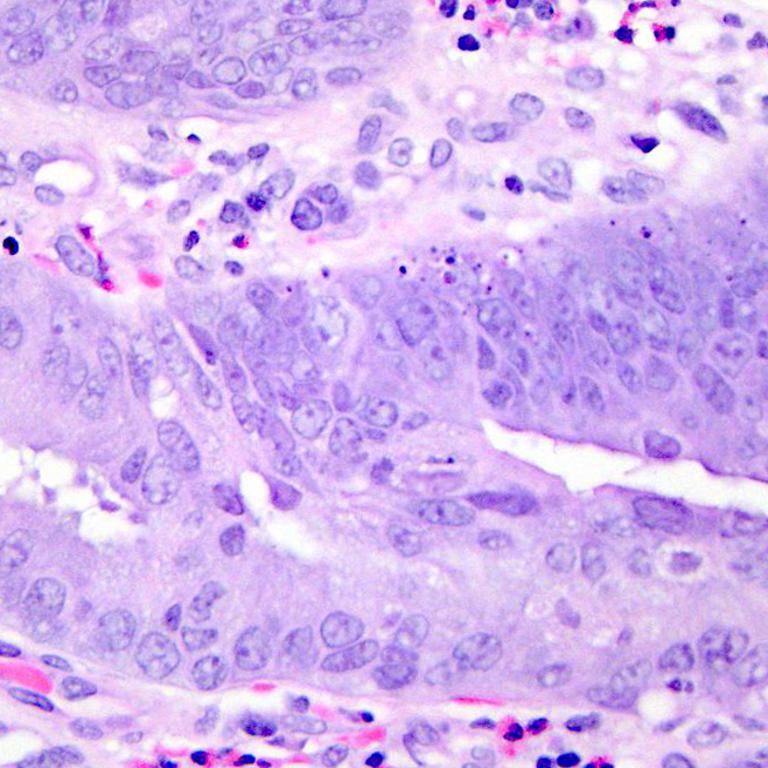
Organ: colon
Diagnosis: adenocarcinomas